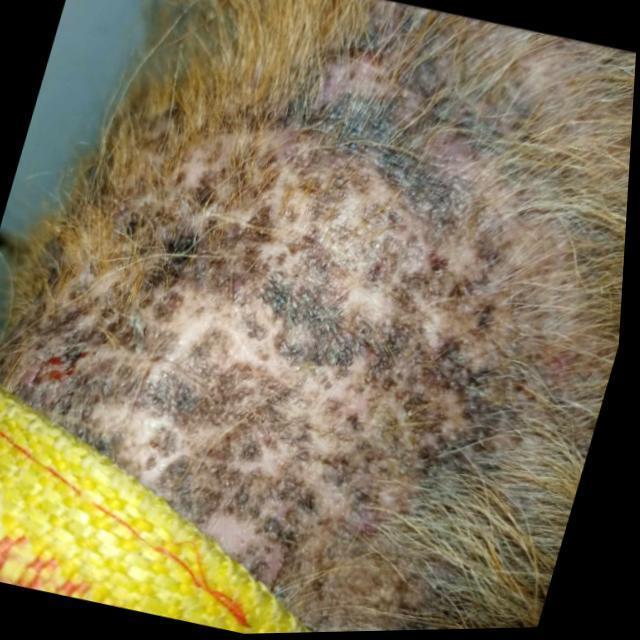
Canine demodicosis (Demodex mange) — caused by Demodex canis mites. Presents with alopecia, follicular papules, pustules, and comedones. Often localized on face and forelimbs.